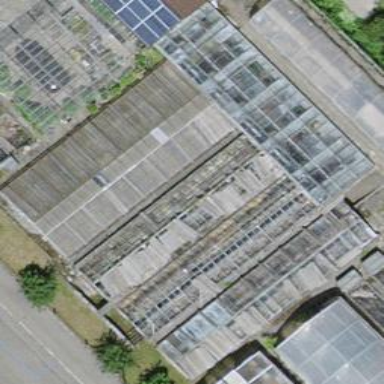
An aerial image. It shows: Greenhouse.